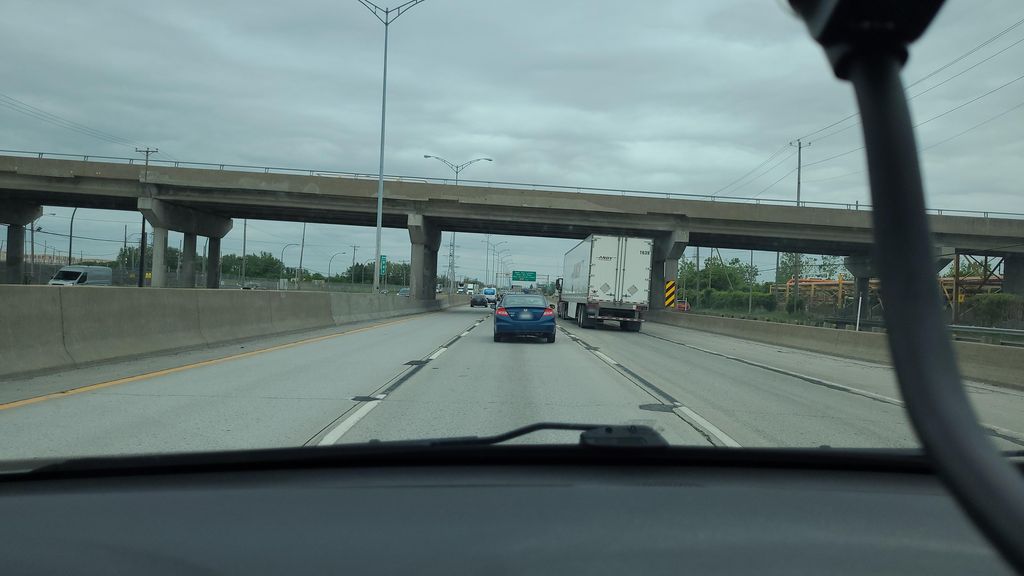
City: montreal